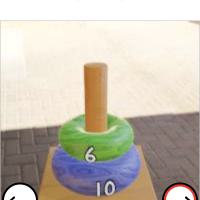
Task: sum
Answer: 16